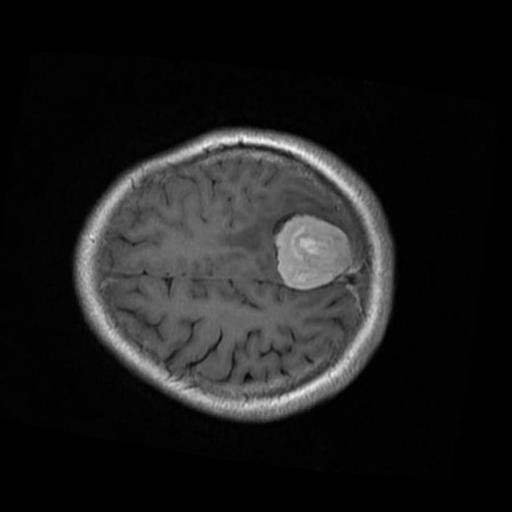
Label: brain_menin